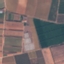
Land use / land cover: PermanentCrop